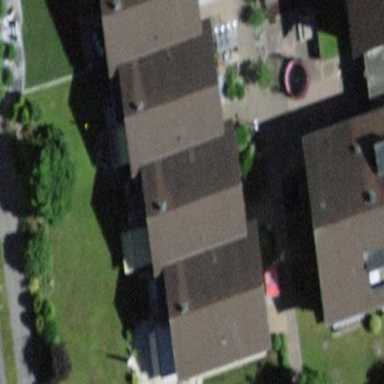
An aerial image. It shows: Residential building.